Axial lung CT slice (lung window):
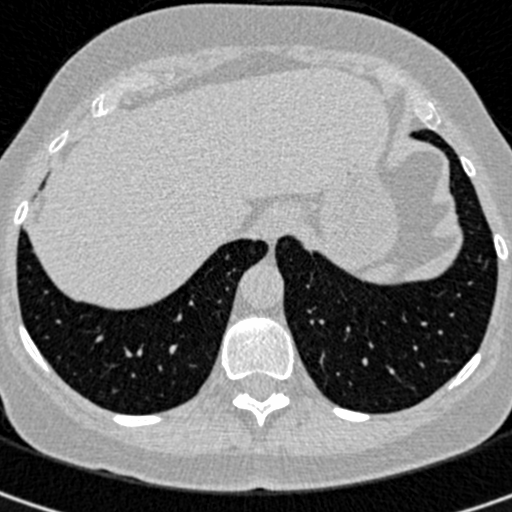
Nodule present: no